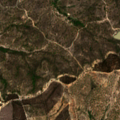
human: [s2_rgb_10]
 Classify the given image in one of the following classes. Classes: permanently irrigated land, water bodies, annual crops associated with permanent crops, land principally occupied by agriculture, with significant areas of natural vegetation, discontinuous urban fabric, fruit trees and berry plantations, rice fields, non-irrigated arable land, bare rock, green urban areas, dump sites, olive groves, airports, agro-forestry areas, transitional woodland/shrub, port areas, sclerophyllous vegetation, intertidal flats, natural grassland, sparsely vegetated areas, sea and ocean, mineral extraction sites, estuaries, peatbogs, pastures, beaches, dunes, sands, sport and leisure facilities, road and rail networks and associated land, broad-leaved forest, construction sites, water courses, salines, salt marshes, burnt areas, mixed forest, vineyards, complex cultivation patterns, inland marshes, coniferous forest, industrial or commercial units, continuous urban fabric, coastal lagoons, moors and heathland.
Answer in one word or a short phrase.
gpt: olive groves, agro-forestry areas, broad-leaved forest